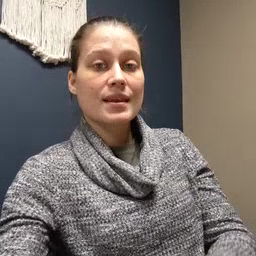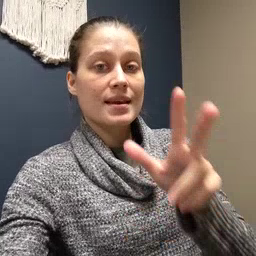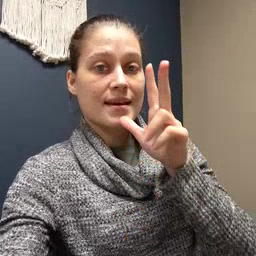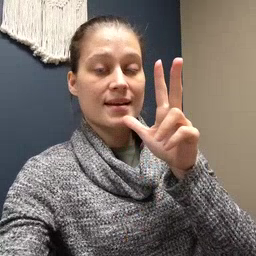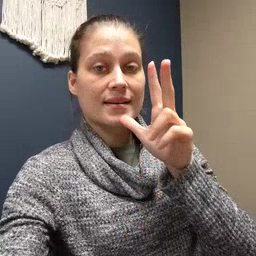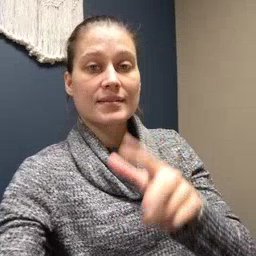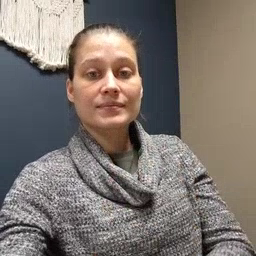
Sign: hen